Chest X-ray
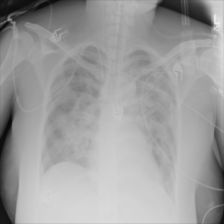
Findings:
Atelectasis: negative
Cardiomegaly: negative
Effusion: negative
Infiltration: positive
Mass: negative
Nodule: negative
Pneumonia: negative
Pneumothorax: negative
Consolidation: negative
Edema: negative
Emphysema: negative
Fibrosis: negative
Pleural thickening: negative
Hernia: negative